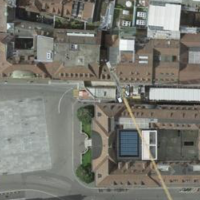
EUNIS habitat code: 54
Species observed at this site:
Marchantia polymorpha
Fagus sylvatica
Cardamine hirsuta